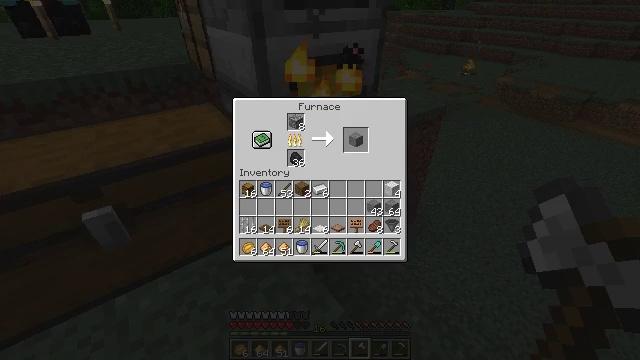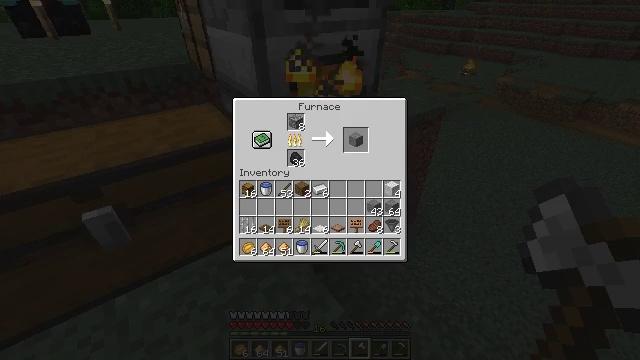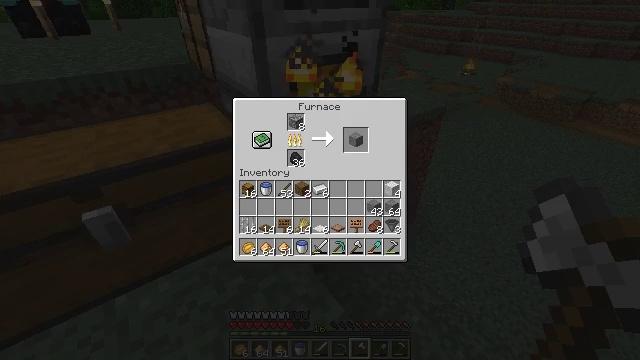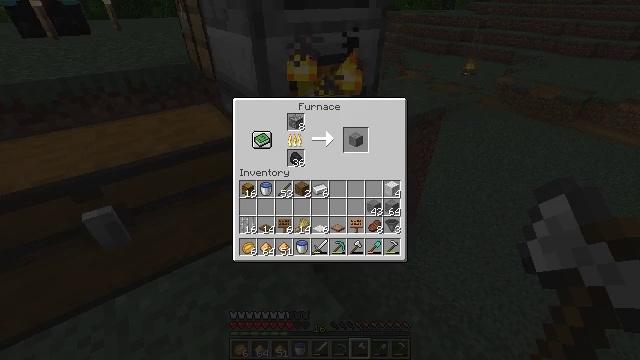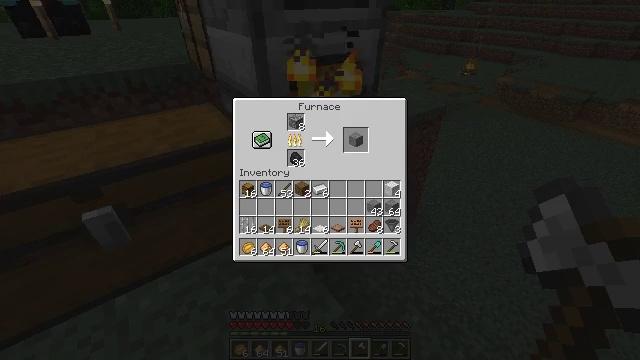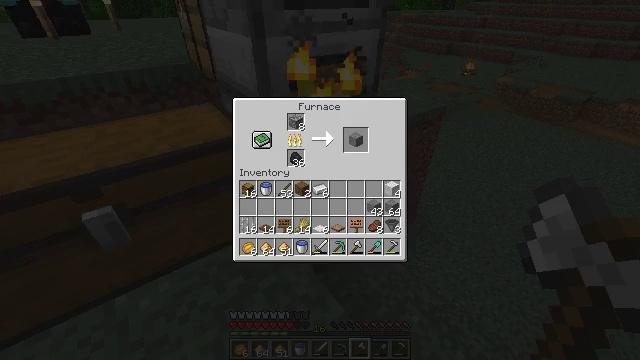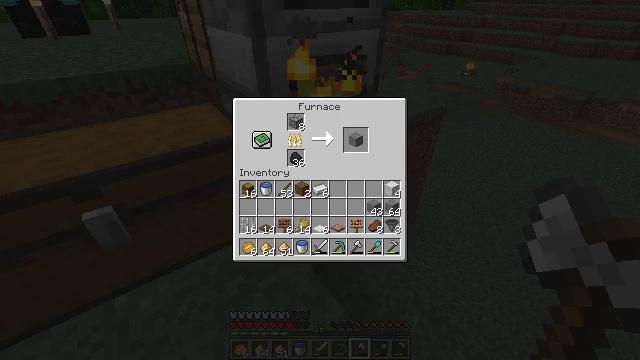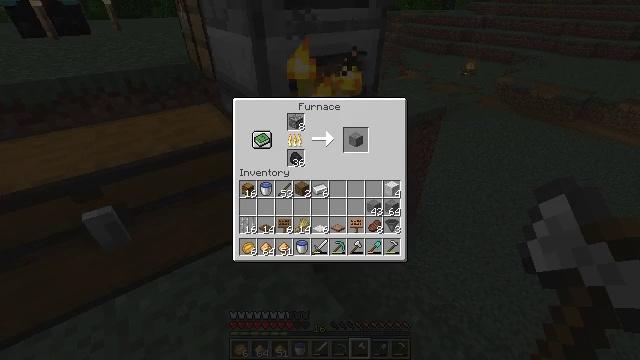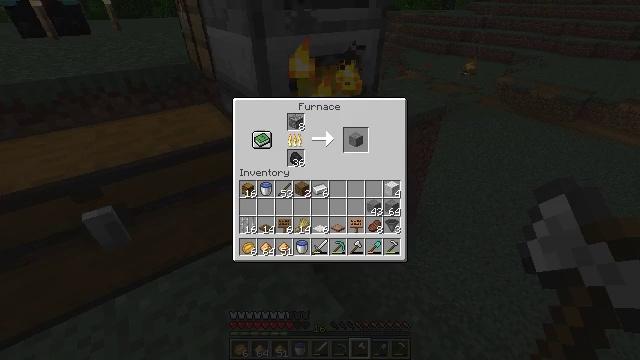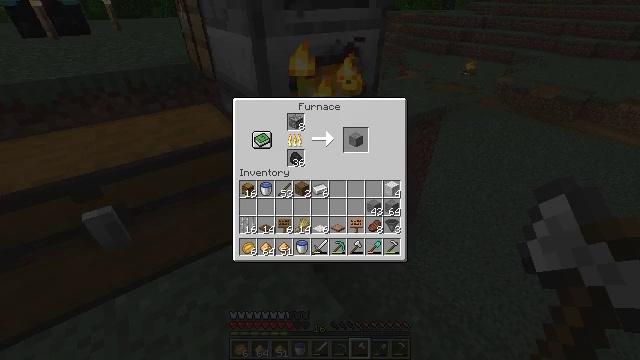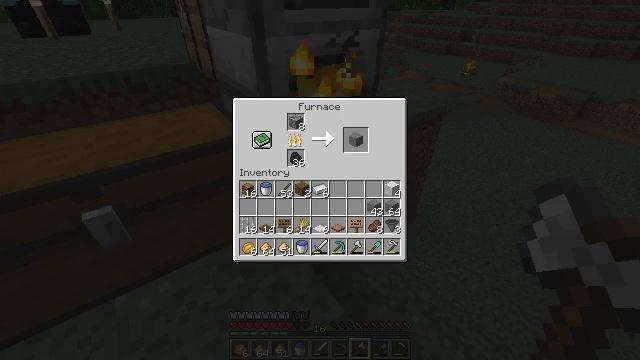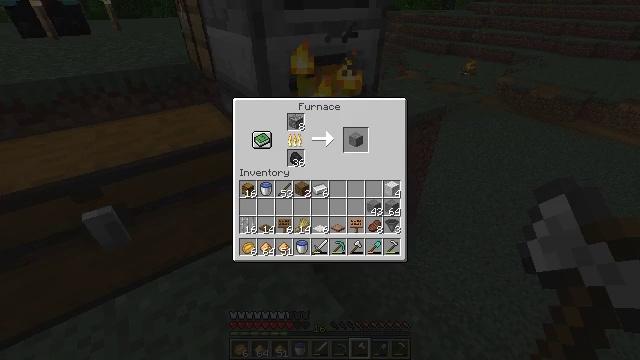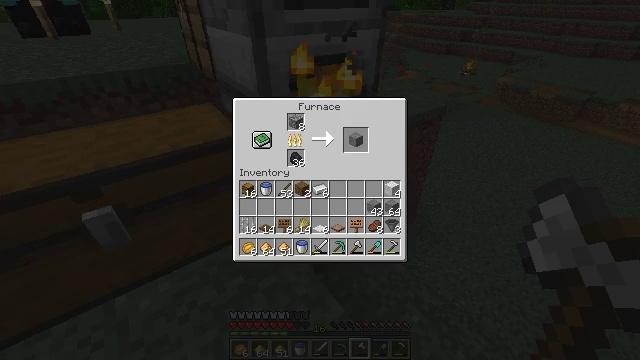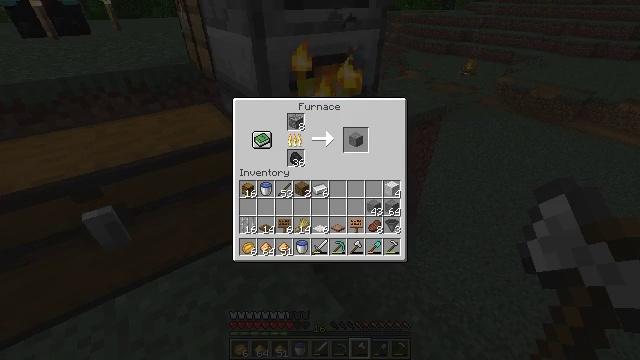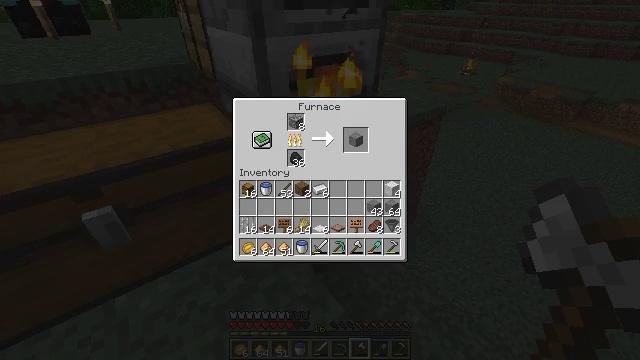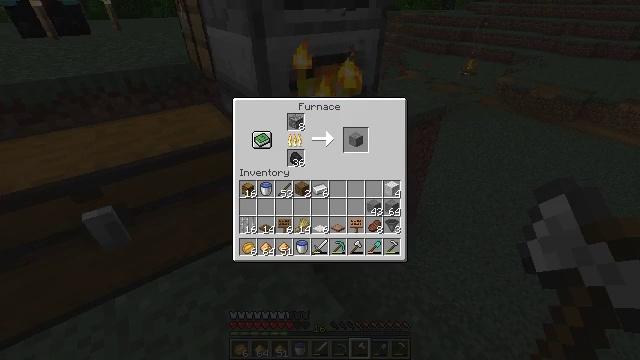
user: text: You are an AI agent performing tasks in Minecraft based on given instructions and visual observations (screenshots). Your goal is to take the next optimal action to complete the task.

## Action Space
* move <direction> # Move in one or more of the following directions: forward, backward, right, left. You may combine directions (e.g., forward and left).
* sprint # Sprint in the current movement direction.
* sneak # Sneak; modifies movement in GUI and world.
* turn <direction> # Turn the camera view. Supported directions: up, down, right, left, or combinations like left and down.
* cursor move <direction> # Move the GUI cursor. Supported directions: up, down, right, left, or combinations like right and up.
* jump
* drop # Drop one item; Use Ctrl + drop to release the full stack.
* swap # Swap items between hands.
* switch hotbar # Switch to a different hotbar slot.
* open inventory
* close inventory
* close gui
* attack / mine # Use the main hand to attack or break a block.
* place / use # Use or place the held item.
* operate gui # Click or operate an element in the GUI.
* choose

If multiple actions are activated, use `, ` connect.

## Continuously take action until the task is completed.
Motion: motion action
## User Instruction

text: Use stones to craft a stone slab at the crafting table.
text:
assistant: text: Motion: open gui
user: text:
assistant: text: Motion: no_op
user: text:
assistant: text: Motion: no_op
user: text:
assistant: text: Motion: no_op
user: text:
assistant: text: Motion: no_op
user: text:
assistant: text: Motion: no_op
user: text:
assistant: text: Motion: no_op
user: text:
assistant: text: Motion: no_op
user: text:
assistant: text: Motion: no_op
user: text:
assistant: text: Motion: no_op
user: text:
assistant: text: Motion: no_op
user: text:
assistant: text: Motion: no_op
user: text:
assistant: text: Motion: no_op
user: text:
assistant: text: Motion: no_op
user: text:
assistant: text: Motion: no_op
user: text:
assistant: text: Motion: no_op
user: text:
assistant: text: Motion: no_op
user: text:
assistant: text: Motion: no_op
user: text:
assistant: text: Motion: no_op
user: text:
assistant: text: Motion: no_op
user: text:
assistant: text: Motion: no_op
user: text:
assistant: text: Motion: close gui
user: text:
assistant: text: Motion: no_op
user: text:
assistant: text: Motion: no_op
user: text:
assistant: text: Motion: no_op
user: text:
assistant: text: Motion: turn left
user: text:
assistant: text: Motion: turn left
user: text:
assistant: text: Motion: turn left and up
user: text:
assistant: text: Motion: turn left and up
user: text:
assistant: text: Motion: turn left and up